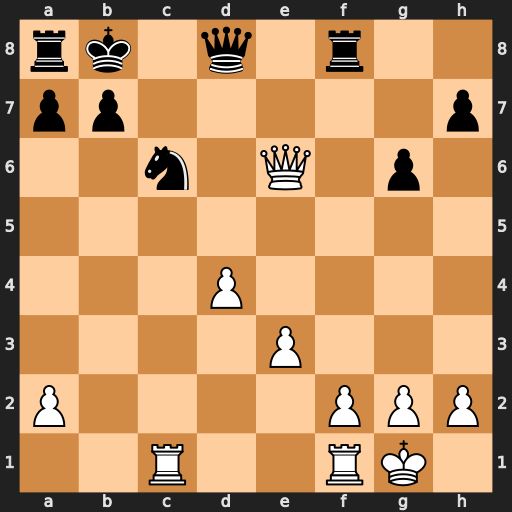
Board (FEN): rk1q1r2/pp5p/2n1Q1p1/8/3P4/4P3/P4PPP/2R2RK1
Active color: w
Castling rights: -
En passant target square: -
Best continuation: Rxc6 bxc6 Qxc6 Qb6 Qe4